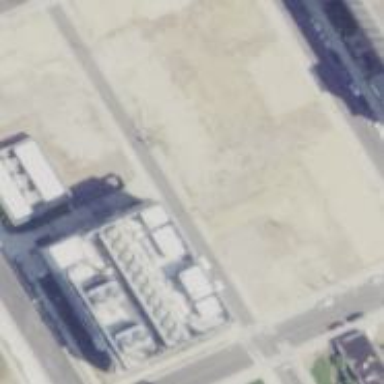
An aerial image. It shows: Building with power generator.